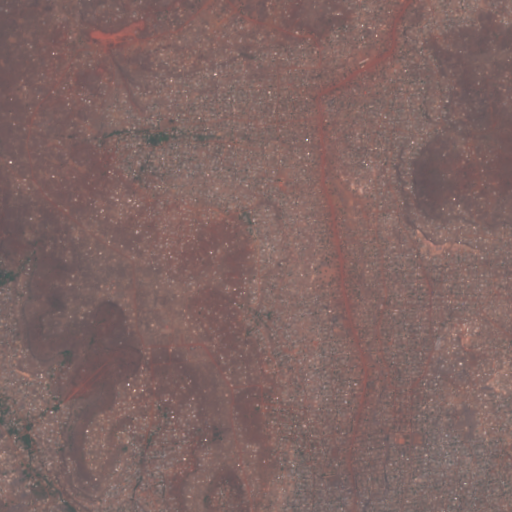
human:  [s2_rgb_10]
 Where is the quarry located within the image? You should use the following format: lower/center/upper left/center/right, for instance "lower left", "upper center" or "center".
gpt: The quarry is located in the center right of the image.
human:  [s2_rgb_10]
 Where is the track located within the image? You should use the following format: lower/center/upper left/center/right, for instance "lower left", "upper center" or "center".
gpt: There is no track in the image.